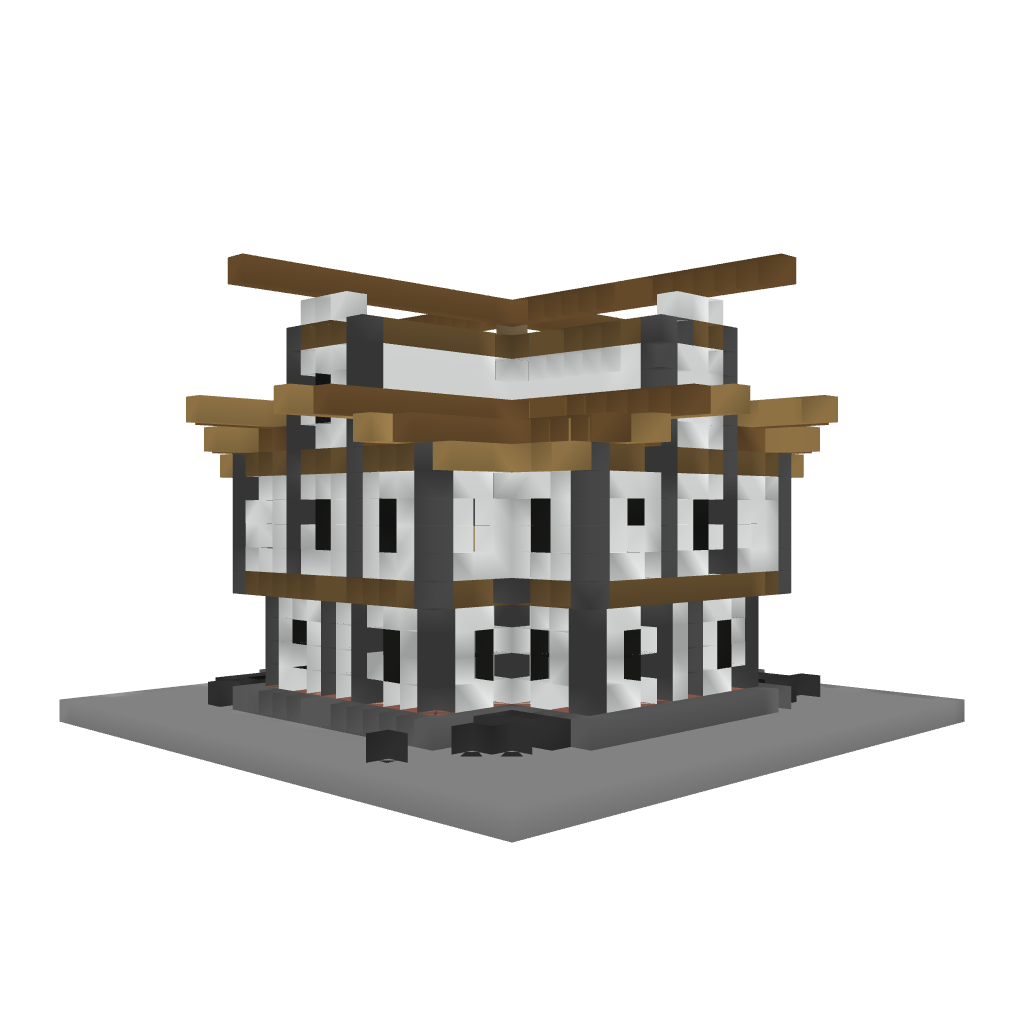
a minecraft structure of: Another Medieval House